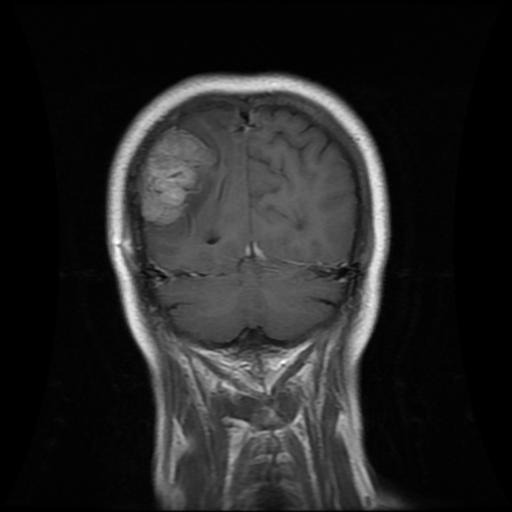
Label: meningioma